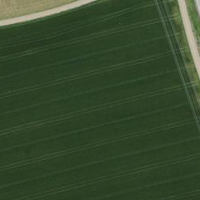
EUNIS habitat code: 52
Species observed at this site:
Milvus milvus